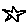
Label: star